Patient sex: F
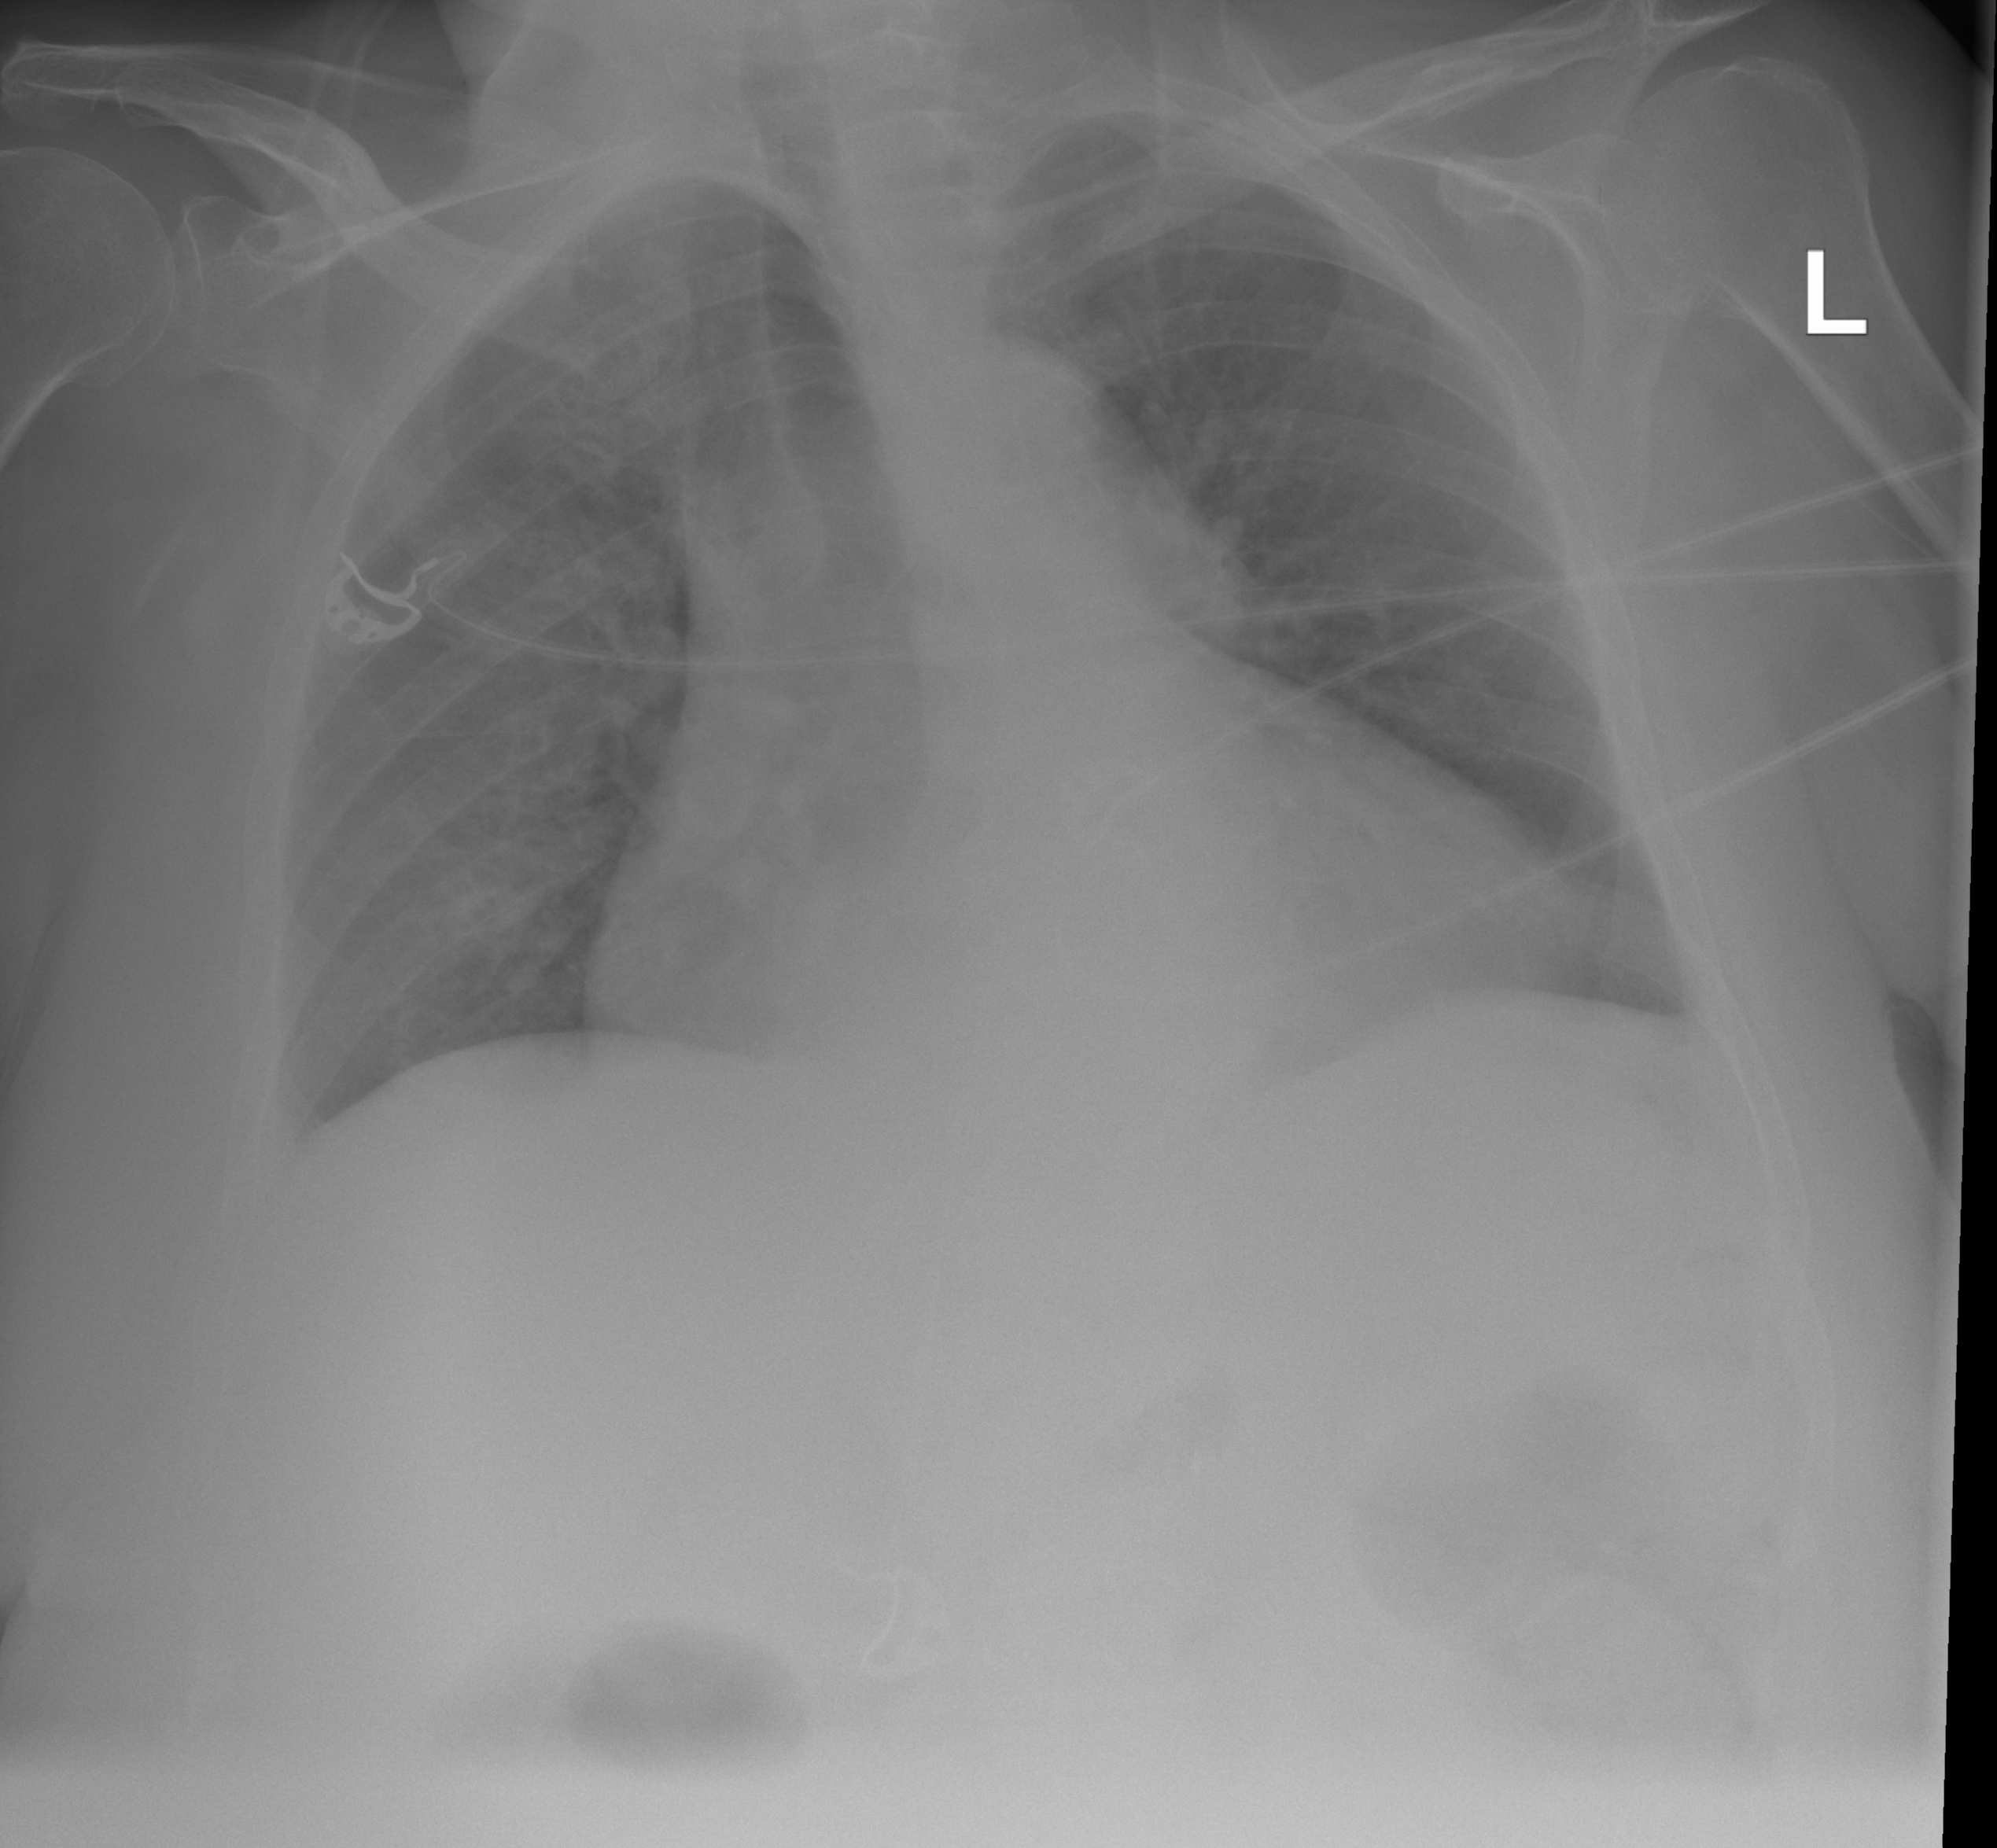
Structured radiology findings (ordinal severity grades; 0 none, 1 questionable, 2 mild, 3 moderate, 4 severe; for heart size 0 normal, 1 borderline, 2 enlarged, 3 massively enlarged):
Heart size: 3
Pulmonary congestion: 2
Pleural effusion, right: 0
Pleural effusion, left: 0
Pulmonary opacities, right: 2
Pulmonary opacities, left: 0
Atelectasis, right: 0
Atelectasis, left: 0